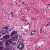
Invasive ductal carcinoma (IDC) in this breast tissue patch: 0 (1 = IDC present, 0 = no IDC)